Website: macys
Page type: gifting
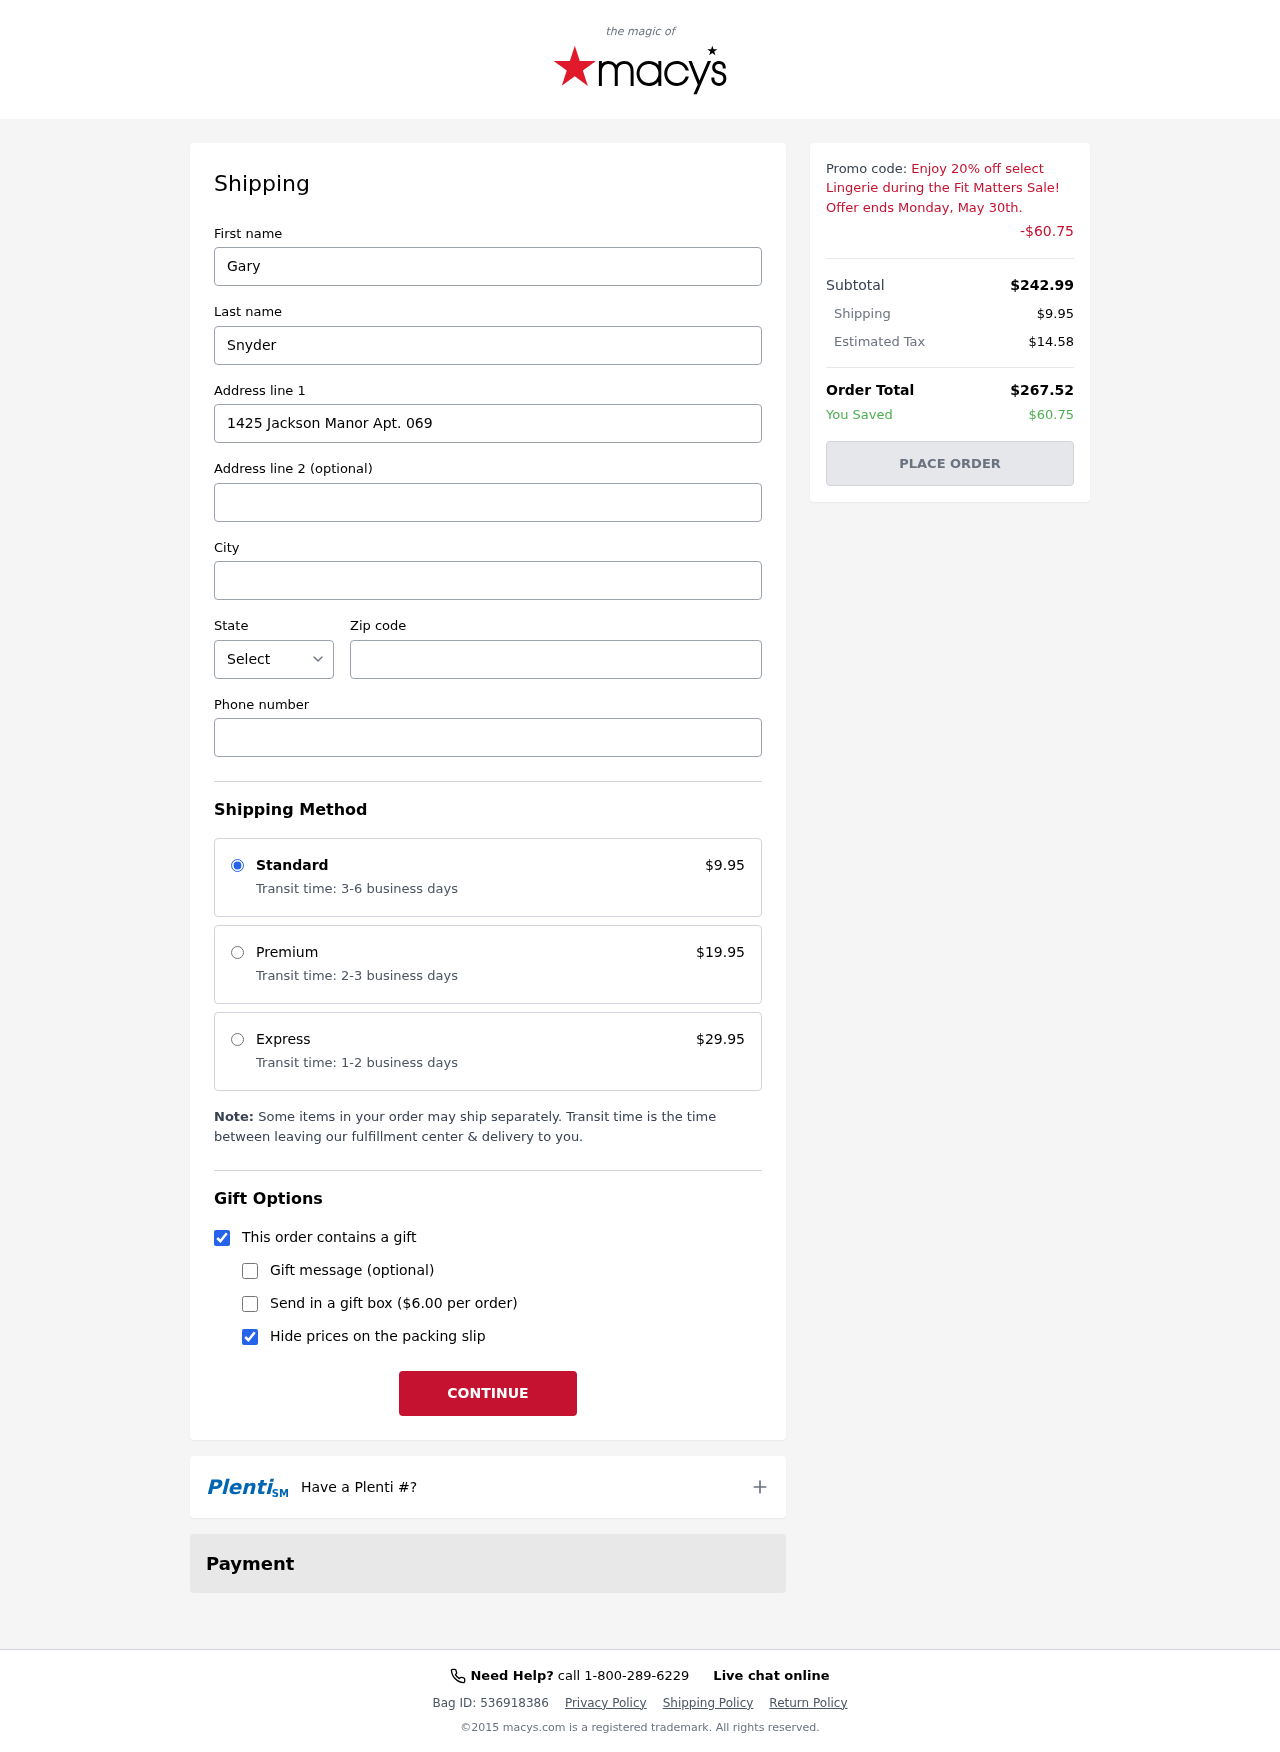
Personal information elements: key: PII_CITY
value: North Brianna
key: PII_FIRSTNAME
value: Gary
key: PII_LASTNAME
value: Snyder
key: PII_PHONE
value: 6949343442
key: PII_POSTCODE
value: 13860
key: PII_STATE_ABBR
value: IN
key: PII_STREET
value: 1425 Jackson Manor Apt. 069
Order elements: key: ORDER_SHIPPING_COST
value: $9.95
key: ORDER_DISCOUNT
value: -$60.75
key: ORDER_SUBTOTAL
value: $242.99
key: ORDER_TAX
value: $14.58
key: ORDER_TOTAL
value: $267.52
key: ORDER_SAVINGS
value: $60.75